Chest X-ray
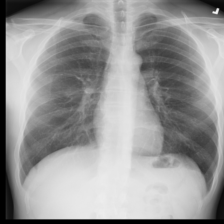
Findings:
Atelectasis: negative
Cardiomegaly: negative
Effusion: negative
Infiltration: negative
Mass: negative
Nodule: negative
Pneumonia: negative
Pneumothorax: negative
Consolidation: negative
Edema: negative
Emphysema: negative
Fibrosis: negative
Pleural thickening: negative
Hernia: negative